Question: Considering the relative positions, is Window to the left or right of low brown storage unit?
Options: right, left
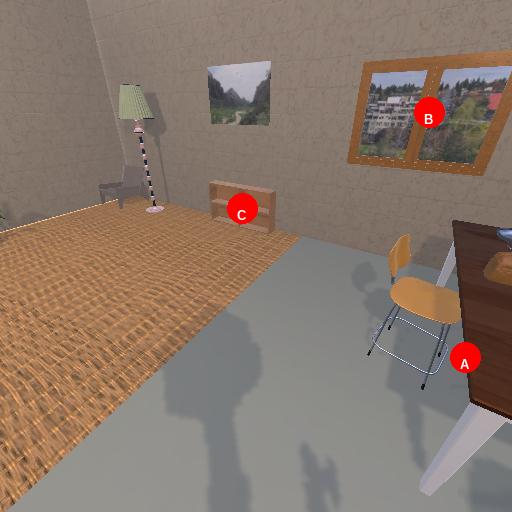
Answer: right